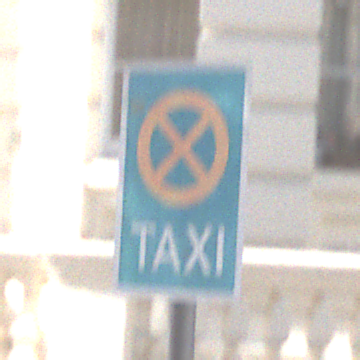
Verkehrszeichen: Taxenstand
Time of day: MorningAfternoon
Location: Outdoor (Urban)
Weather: PartlyCloudy
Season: NotSpecified
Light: Natural